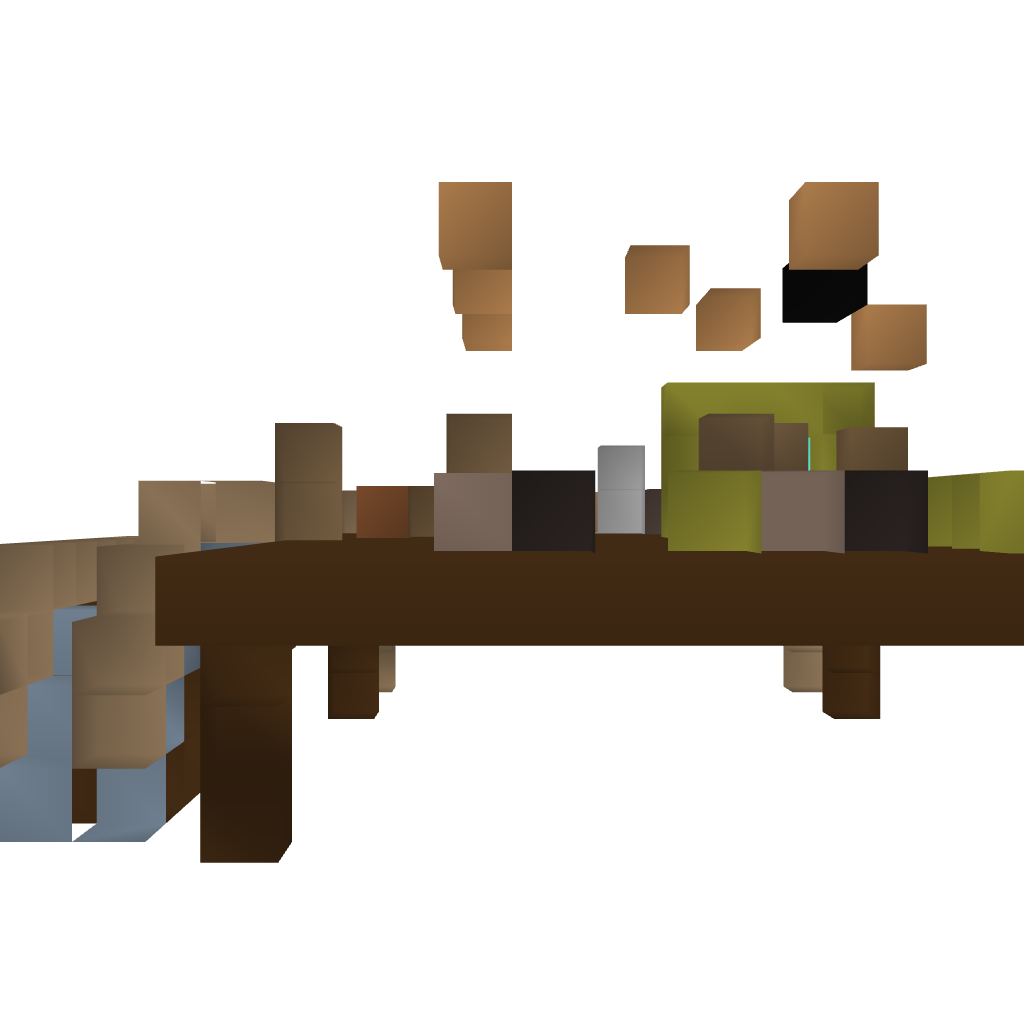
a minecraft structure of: shore house 1